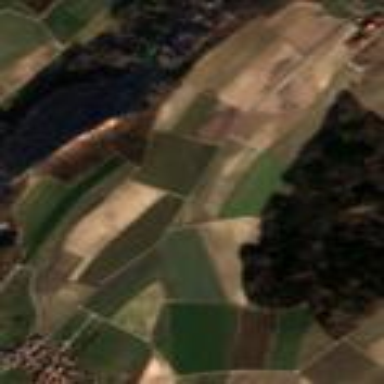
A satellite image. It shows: Picturesque farmland scene.